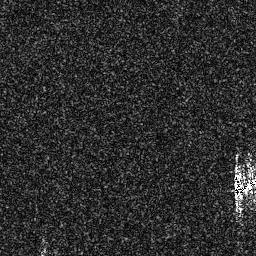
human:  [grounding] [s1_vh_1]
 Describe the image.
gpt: In the satellite image, there is  <ref>1 medium ship </ref> <box>[[90, 65, 99, 77, 0]]</box> located at bottom right.